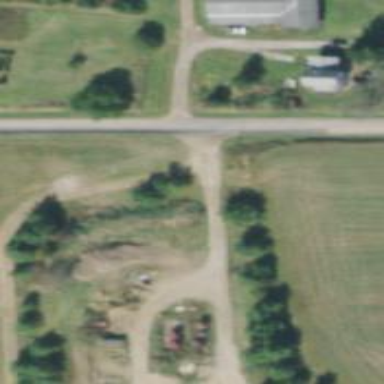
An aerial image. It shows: Tertiary road.